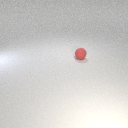
small red rubber sphere